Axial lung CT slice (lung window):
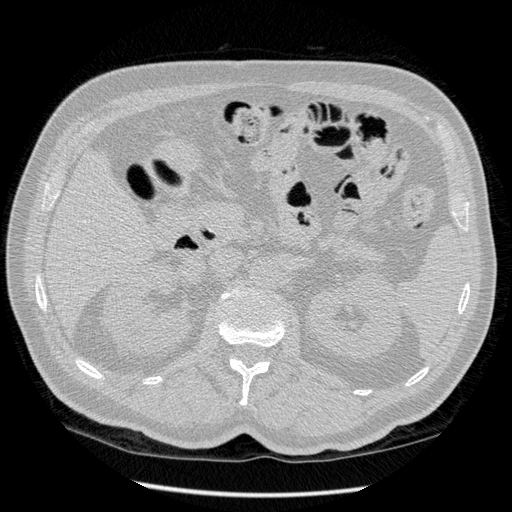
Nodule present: no